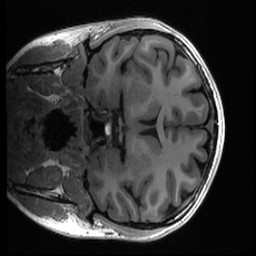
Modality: T1w
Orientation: coronal
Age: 18
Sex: female